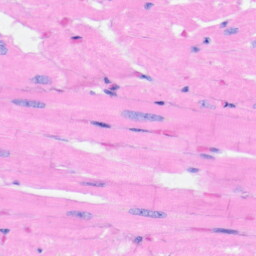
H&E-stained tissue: Heart